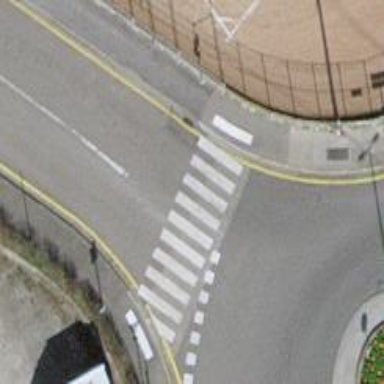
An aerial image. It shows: Uncontrolled zebra crossing on the road.